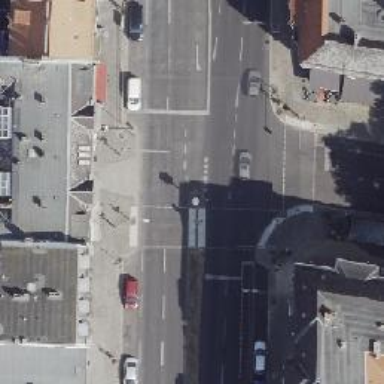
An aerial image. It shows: Footway that serves as traffic island.